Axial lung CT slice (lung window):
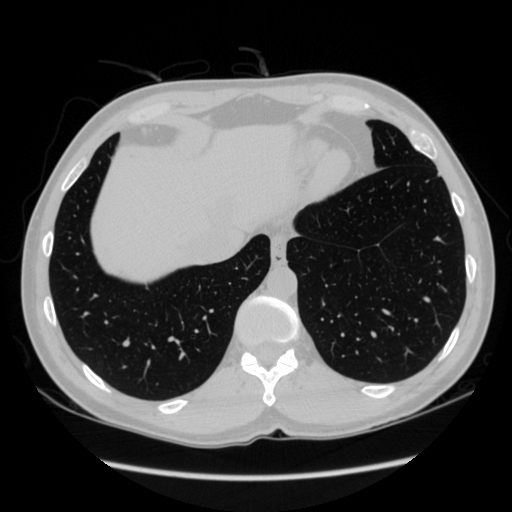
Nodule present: no